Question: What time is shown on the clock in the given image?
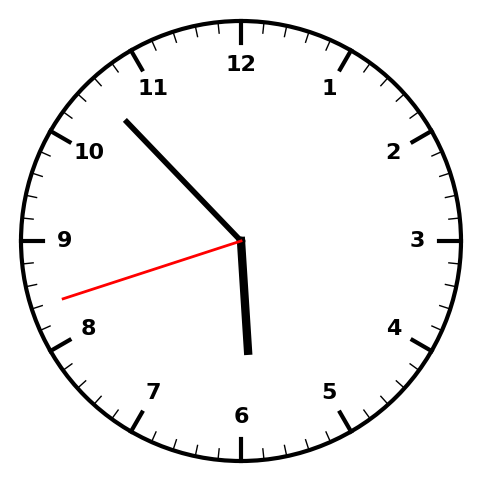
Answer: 05:52:42